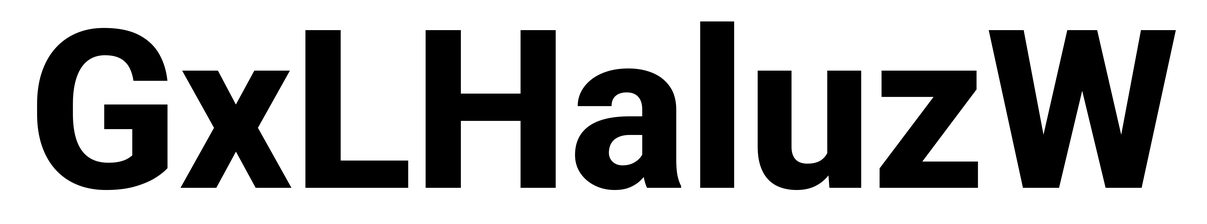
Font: Roboto_ExtraBold